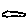
Label: cloud